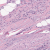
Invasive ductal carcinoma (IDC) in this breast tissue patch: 1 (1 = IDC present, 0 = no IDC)